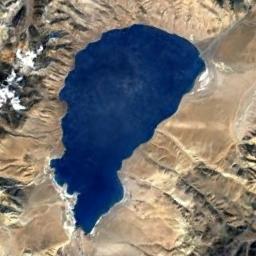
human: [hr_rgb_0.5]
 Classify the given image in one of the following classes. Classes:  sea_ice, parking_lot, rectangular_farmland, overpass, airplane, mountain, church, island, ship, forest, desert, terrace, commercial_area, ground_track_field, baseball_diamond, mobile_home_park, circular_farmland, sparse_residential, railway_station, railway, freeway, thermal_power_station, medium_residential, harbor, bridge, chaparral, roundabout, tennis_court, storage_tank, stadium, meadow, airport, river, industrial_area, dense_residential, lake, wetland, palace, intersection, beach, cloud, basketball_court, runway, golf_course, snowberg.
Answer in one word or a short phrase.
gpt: lake